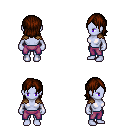
a pixel art fantasy rpg character, female body template, dark elf, purple skin, leather shoulder armor, magenta pants, brown long bangs hairstyle, four views (front, back, left, right), 2x2 character sprite sheet, small pixel art, hard edges, no anti-aliasing